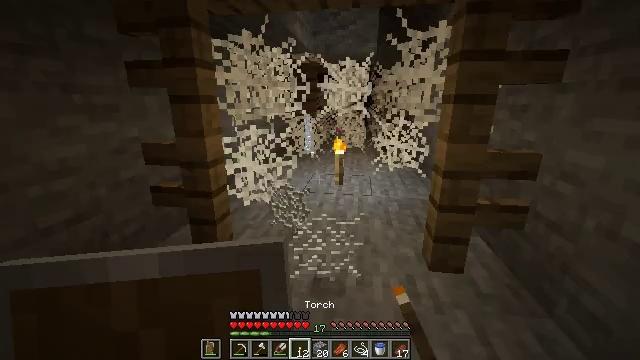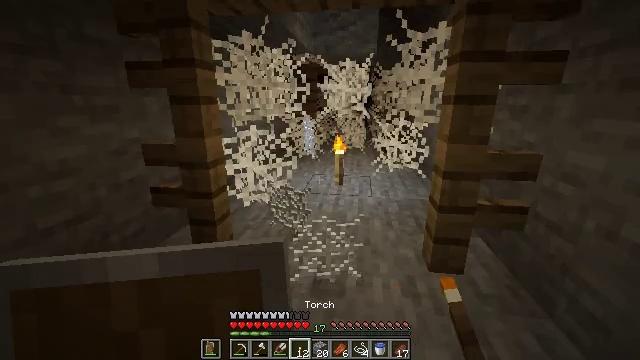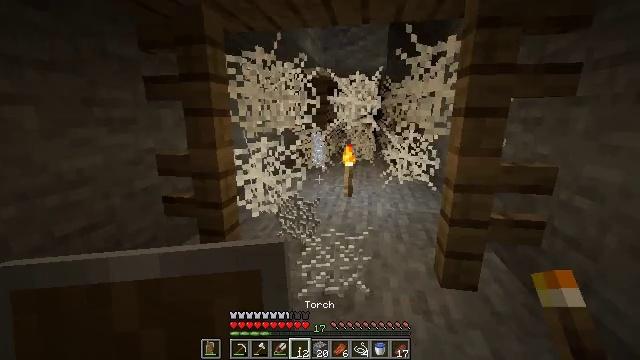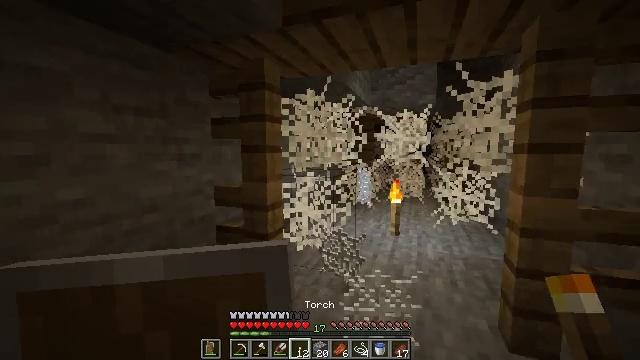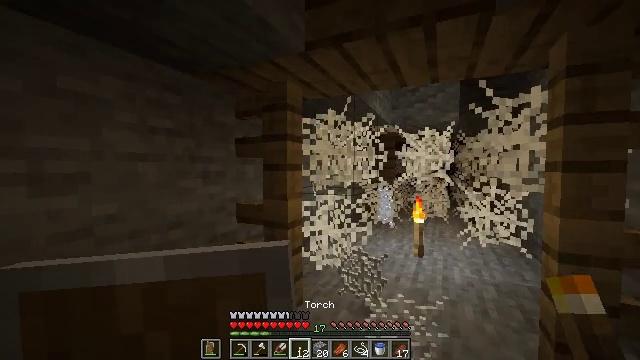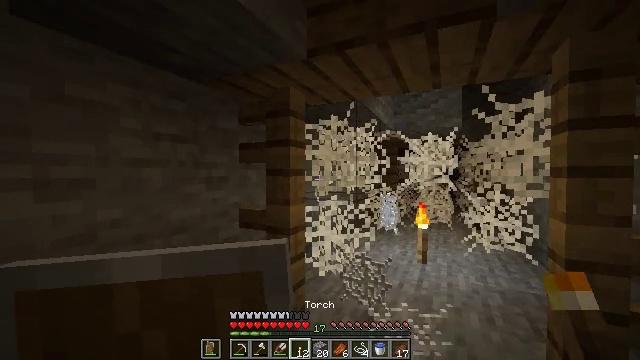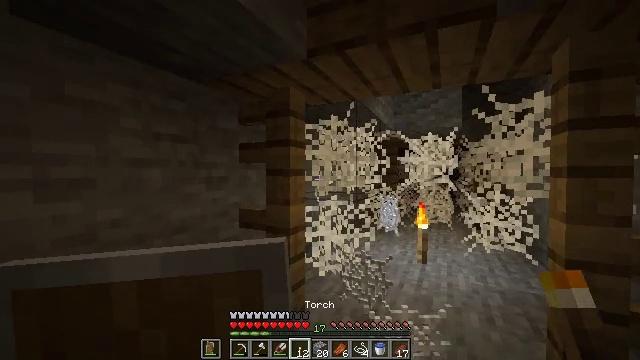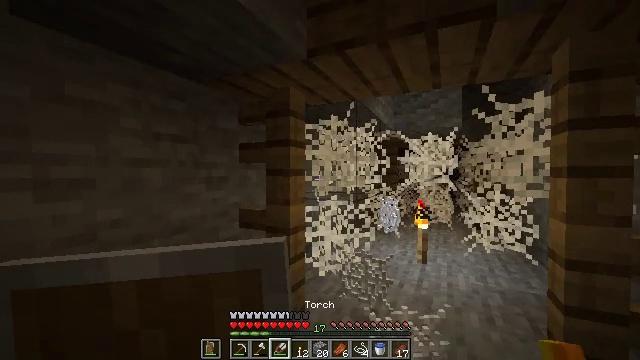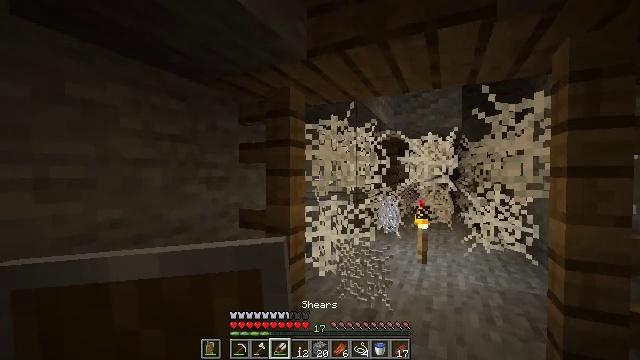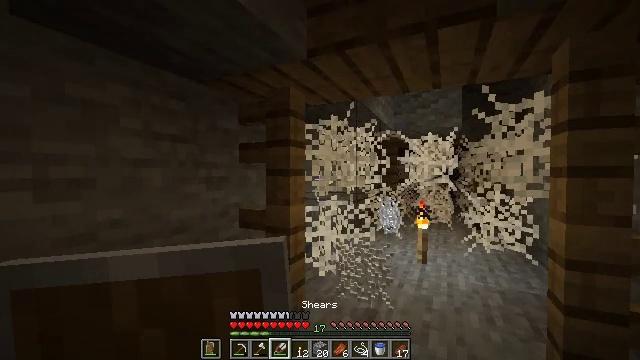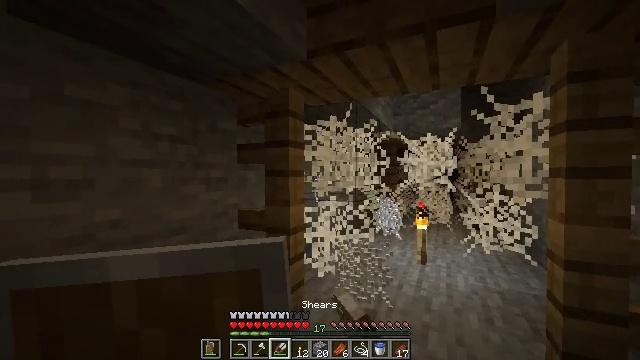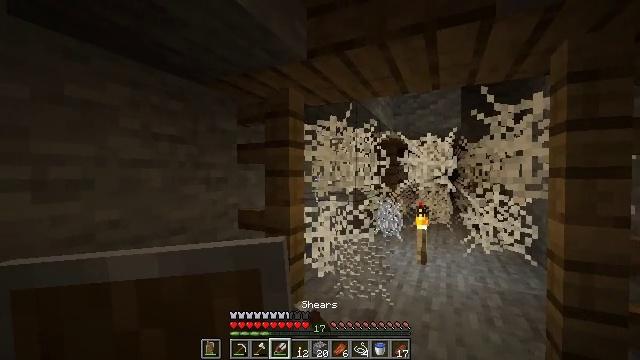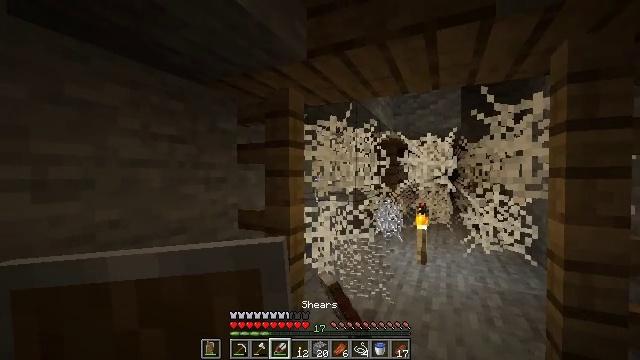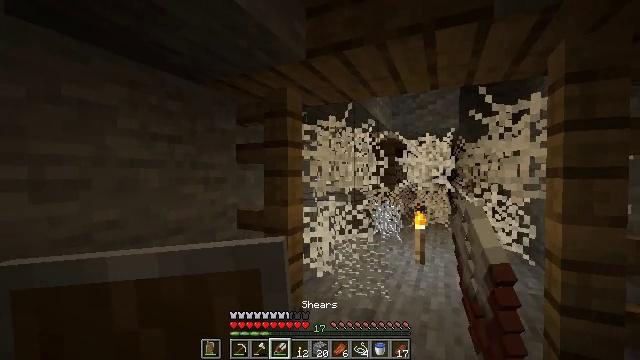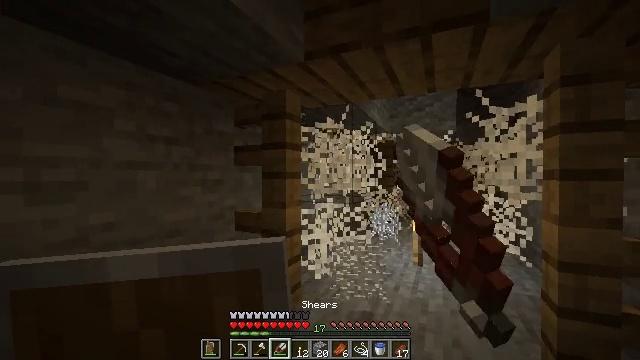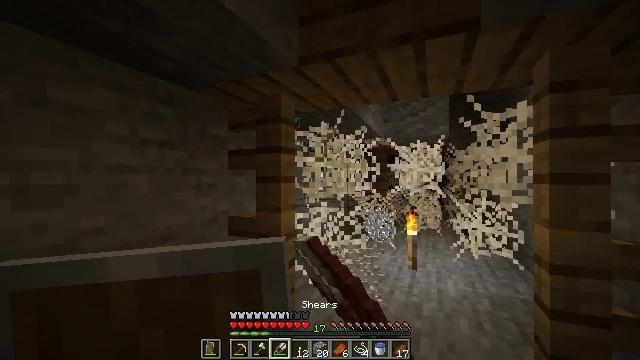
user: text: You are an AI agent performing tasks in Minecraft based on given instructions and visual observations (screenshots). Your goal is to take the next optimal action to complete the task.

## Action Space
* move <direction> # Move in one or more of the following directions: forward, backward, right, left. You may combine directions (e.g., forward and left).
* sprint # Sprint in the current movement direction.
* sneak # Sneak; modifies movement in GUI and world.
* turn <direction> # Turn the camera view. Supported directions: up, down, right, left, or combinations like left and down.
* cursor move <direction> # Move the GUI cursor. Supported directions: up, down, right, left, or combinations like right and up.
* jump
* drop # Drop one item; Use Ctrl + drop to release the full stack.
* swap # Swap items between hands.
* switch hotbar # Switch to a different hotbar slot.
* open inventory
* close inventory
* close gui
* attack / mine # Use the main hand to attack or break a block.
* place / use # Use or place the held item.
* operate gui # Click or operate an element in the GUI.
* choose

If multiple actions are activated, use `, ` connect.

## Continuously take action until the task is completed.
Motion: motion action
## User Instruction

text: Collect cobweb using shears for string.
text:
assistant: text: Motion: sneak
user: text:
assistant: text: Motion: sneak, turn left and up
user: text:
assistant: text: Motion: sneak, turn left and up
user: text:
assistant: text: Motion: sneak, turn left and up
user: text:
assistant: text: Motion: sneak, turn up
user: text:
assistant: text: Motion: sneak
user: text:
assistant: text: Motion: sneak, switch to hotbar 3
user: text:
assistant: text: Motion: sneak, switch to hotbar 3
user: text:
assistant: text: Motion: sneak, attack / mine
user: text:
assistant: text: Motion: sneak, attack / mine
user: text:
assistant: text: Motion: sneak, attack / mine
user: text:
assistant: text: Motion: sneak, attack / mine
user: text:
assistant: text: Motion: sneak, attack / mine
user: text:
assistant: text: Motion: sneak, attack / mine
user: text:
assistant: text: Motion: sneak, turn right, attack / mine
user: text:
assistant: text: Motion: sneak, attack / mine
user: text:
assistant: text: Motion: sneak, attack / mine
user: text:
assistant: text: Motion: sneak, attack / mine
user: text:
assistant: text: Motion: sneak, attack / mine
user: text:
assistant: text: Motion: sneak, attack / mine
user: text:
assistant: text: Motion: move forward, sneak, attack / mine
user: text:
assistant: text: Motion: move forward, sneak, attack / mine
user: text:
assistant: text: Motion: move forward, sneak, turn right and down, attack / mine
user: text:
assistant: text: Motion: move forward, sneak, turn right and down, attack / mine
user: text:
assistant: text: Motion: sneak, turn right and down, attack / mine
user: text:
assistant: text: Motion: move left, sneak, attack / mine
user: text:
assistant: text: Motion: move left, sneak, turn right and down, attack / mine
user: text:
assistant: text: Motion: move left, sneak, turn right and down, attack / mine
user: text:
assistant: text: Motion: move left, sneak, turn right and down, attack / mine
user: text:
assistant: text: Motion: move left, sneak, attack / mine